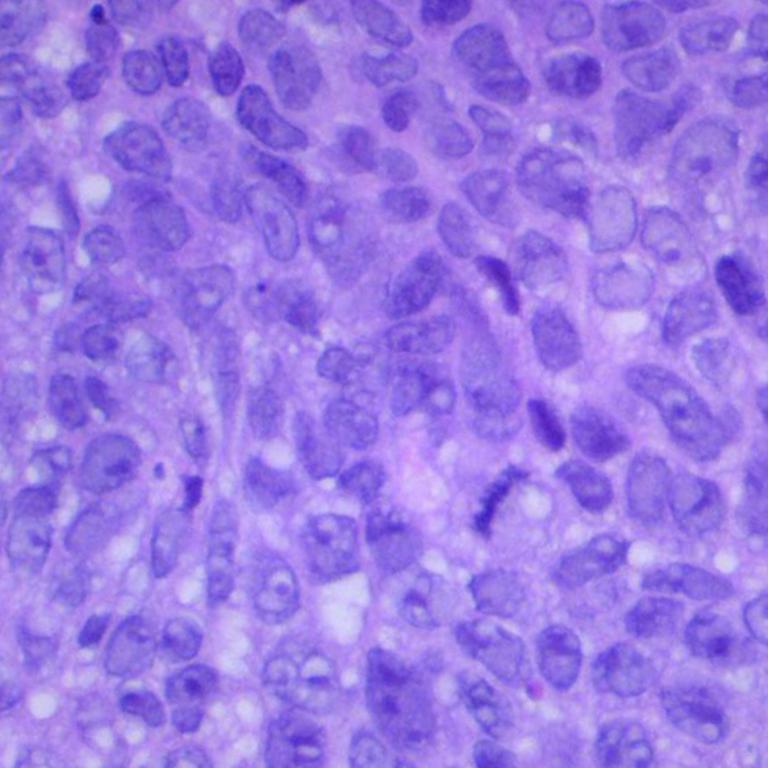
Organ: lung
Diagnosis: squamous carcinomas